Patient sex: M
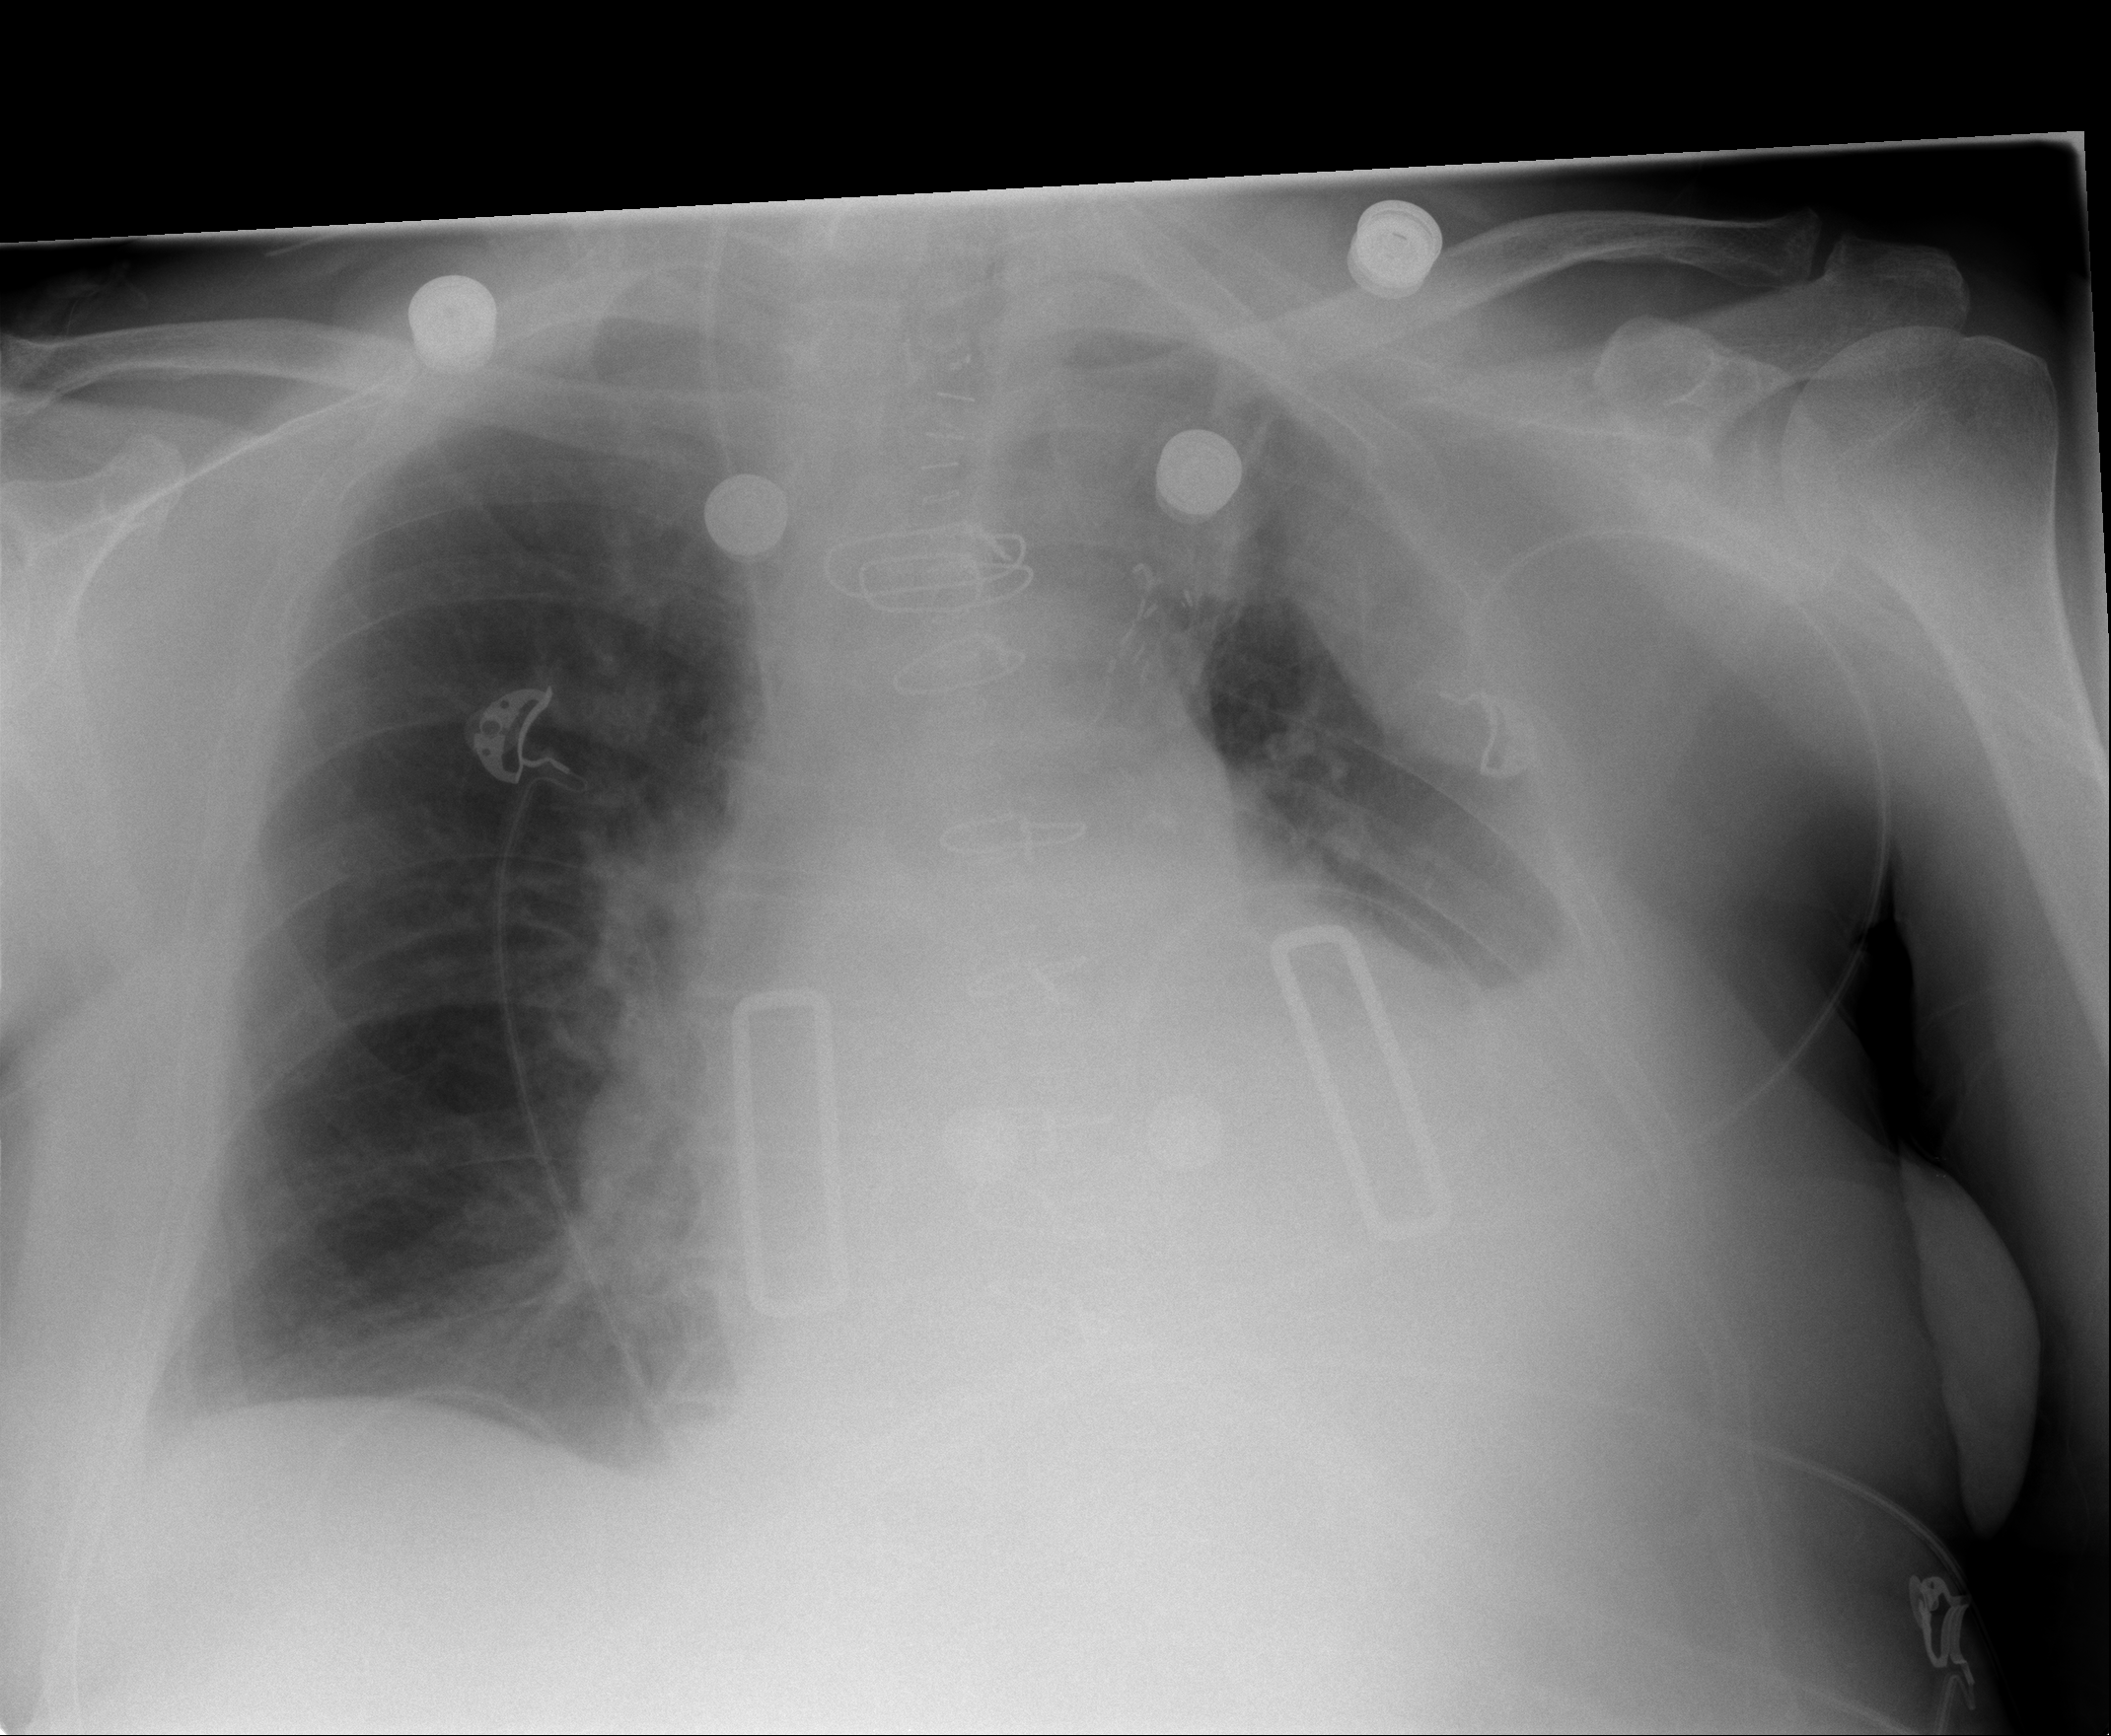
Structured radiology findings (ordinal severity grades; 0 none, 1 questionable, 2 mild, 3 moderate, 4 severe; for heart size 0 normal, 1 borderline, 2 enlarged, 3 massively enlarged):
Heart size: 3
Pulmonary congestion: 0
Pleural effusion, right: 1
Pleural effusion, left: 3
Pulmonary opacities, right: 0
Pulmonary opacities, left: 0
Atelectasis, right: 1
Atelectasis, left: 3